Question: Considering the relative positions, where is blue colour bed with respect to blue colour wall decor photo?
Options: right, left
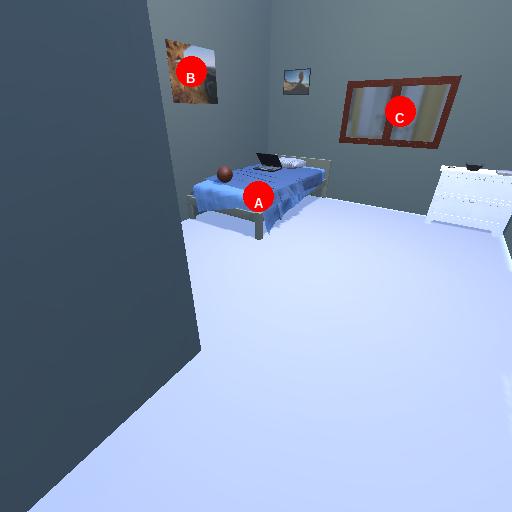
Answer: right